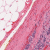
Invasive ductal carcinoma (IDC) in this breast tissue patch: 0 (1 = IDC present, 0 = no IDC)